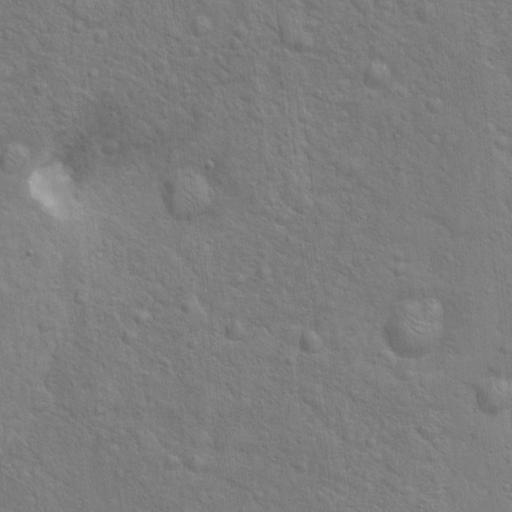
Classes present: Background